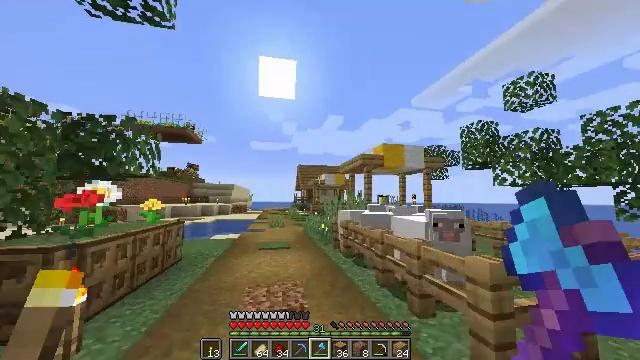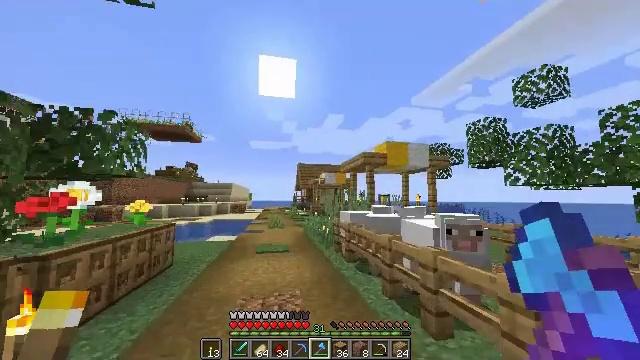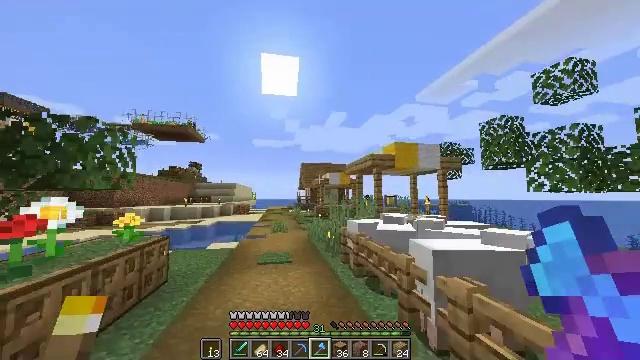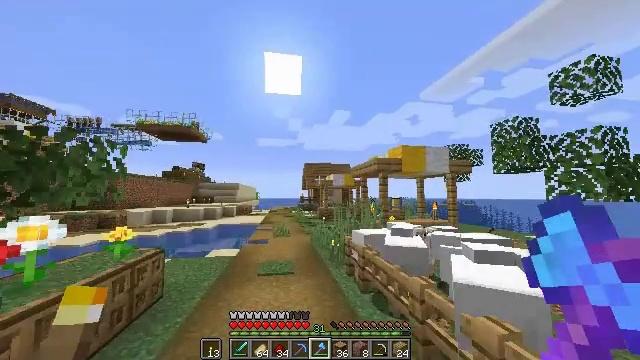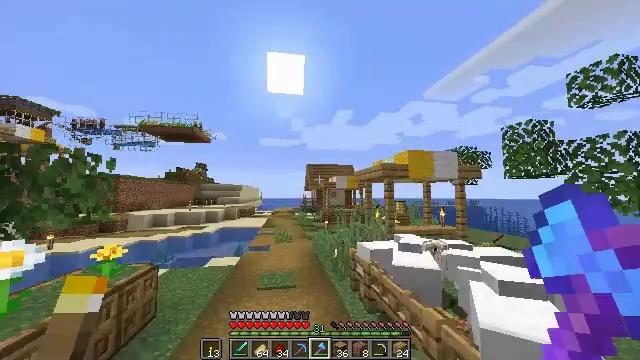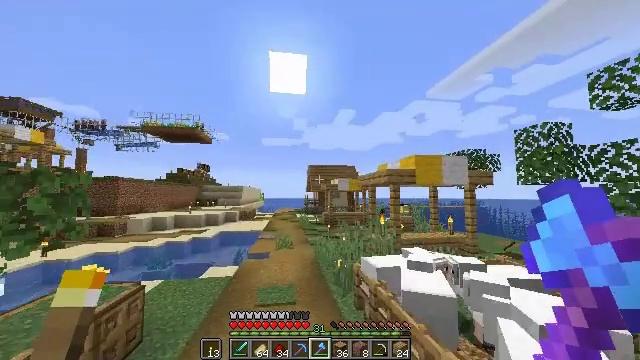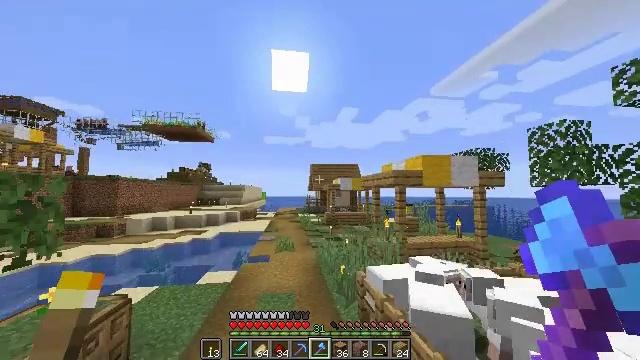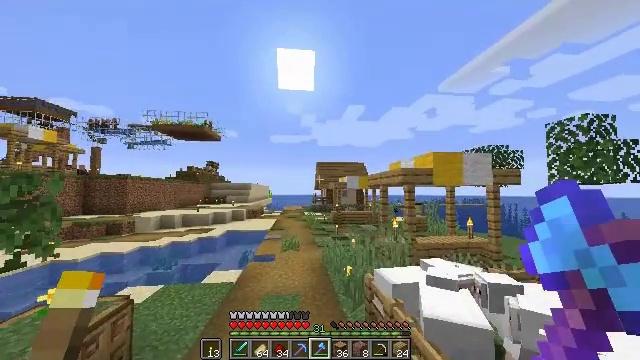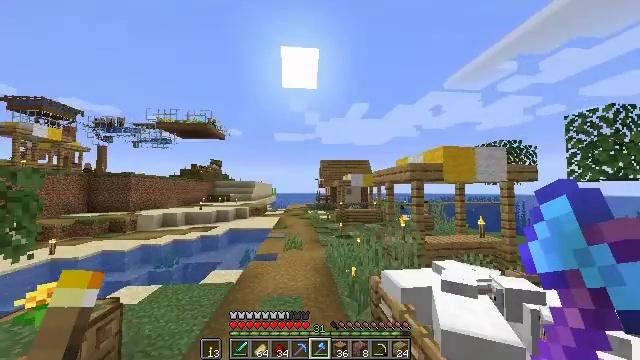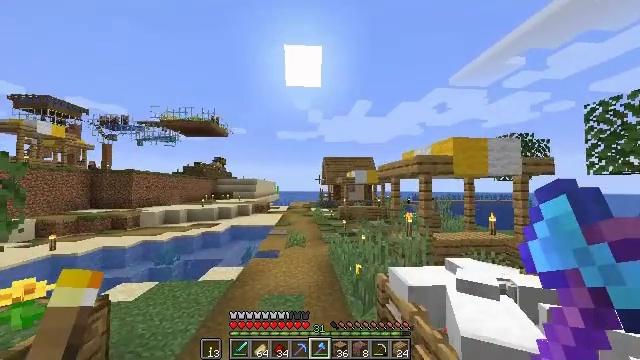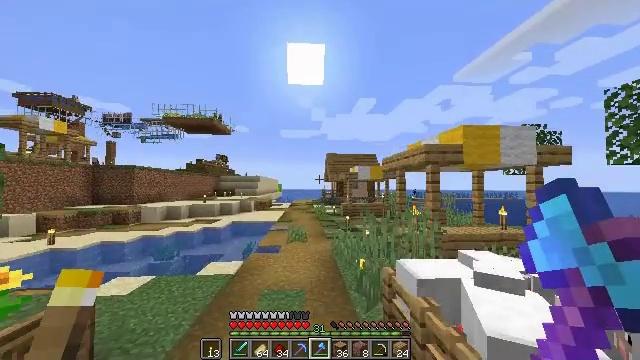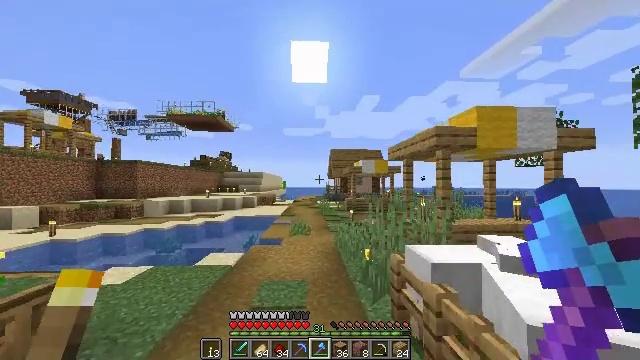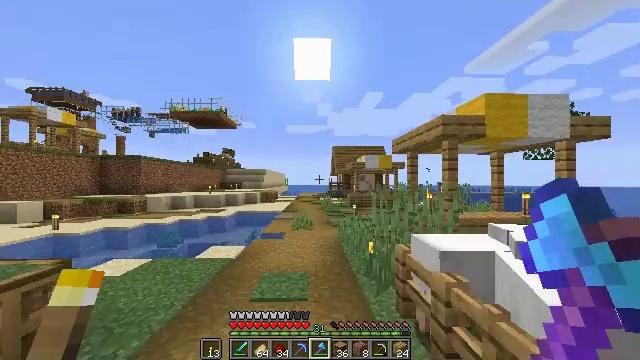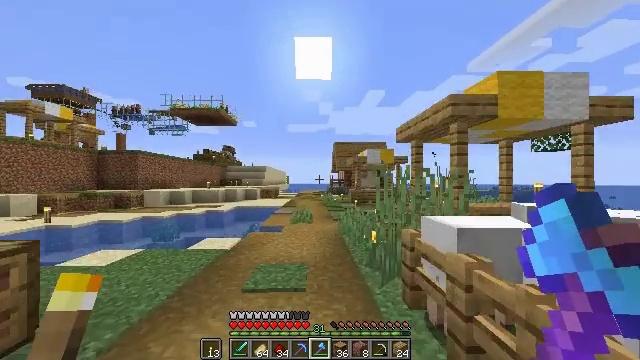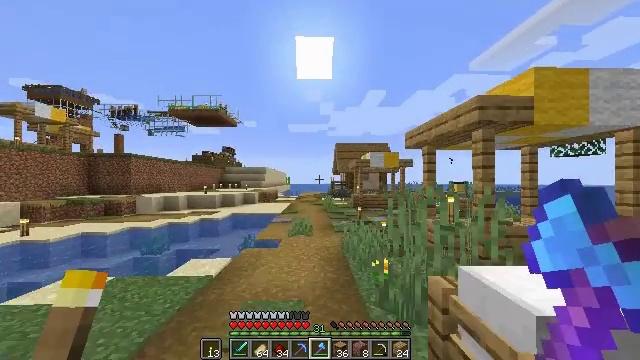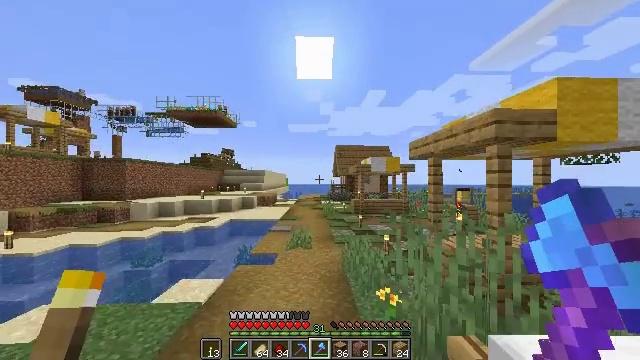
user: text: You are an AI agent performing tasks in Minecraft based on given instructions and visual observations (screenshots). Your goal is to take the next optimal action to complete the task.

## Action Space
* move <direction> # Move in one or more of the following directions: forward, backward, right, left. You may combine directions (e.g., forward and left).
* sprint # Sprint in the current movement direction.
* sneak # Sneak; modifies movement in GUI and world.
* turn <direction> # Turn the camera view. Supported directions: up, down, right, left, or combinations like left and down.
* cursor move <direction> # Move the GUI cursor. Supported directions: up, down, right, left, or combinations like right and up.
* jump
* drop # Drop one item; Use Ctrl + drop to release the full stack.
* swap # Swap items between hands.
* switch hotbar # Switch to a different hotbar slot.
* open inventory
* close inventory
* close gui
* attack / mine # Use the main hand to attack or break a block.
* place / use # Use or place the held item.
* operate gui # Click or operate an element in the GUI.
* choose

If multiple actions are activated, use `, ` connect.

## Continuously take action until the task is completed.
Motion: motion action
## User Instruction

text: Collect a sapling of oak.
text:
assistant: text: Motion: move forward
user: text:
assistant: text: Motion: move forward, jump
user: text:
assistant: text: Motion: move forward, jump
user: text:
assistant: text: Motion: move forward, jump
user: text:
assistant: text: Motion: move forward, jump
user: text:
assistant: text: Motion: move forward, jump
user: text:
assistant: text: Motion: move forward, turn left, jump
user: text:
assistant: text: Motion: move forward, turn left, jump
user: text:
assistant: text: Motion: move forward, jump
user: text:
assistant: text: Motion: move forward, jump
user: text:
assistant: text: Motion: move forward, turn left, jump
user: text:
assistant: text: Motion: move forward, jump
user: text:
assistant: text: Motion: move forward, sprint, jump
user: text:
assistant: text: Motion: move forward, sprint, jump
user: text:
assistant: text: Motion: move forward, sprint, jump
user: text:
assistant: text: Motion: move forward, jump
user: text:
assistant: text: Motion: move forward, jump
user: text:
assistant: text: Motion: move forward, jump
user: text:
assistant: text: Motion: move forward, turn right
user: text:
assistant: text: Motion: move forward, turn right
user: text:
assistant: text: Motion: move forward, turn right
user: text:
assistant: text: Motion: move forward, turn right
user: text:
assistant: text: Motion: turn right
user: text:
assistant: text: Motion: turn right
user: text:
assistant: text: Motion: turn right
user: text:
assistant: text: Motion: turn right
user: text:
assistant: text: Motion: turn right and down
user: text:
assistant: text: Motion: turn right and down
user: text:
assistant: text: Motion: no_op
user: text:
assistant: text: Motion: no_op